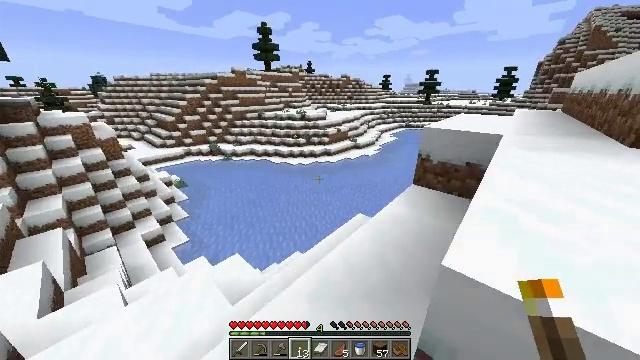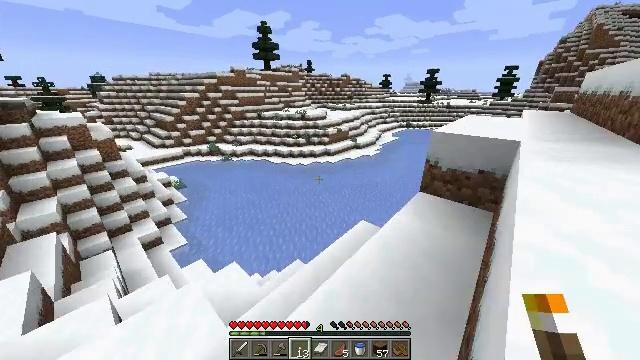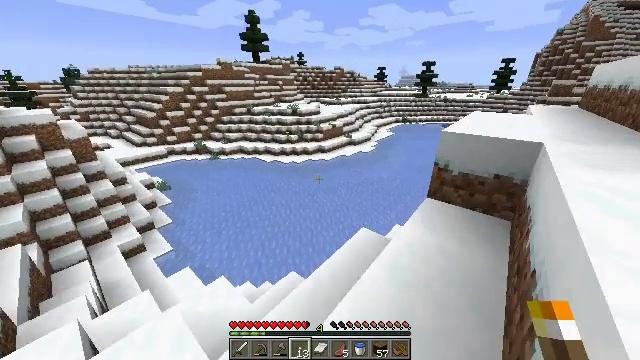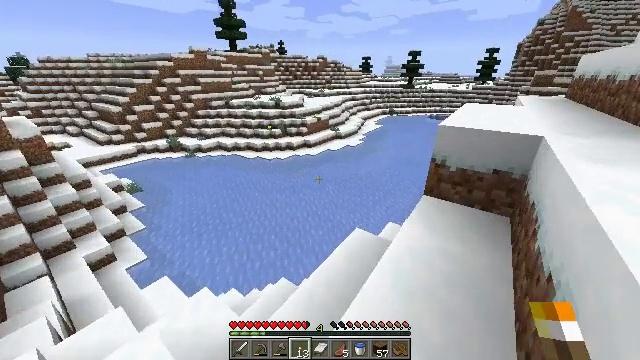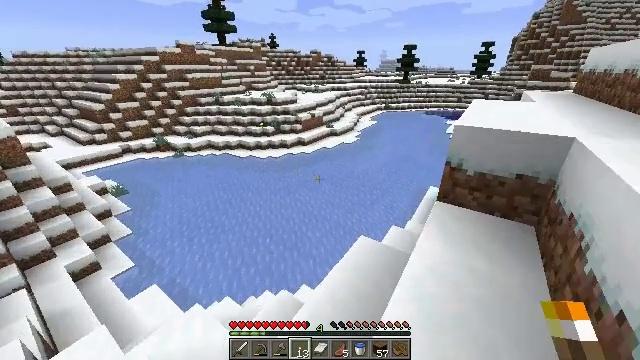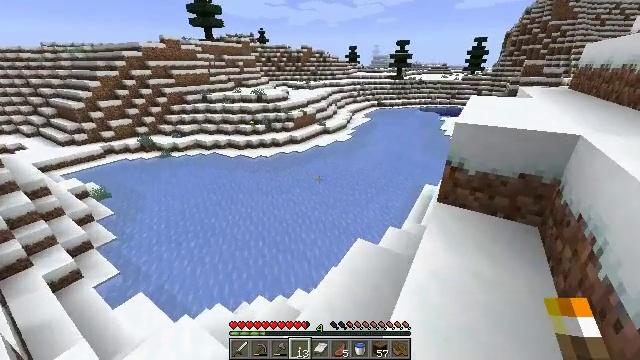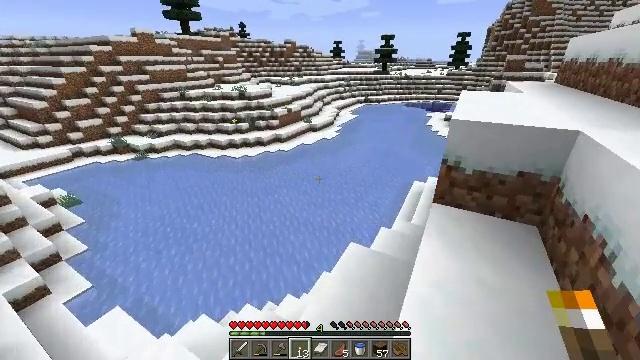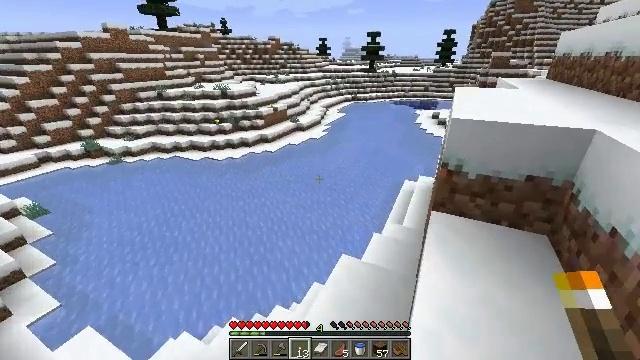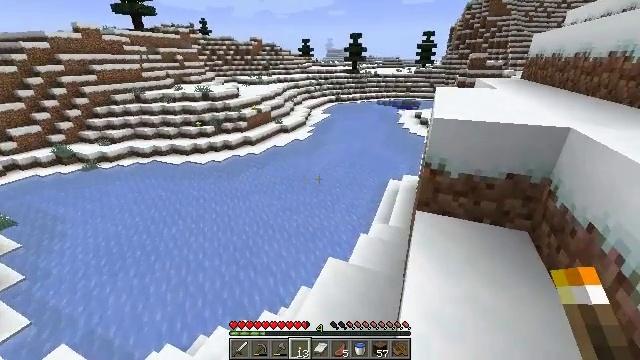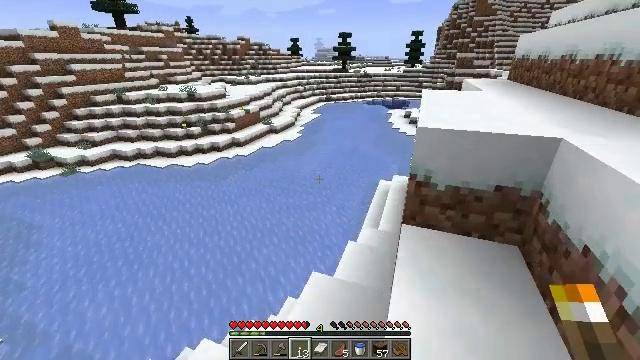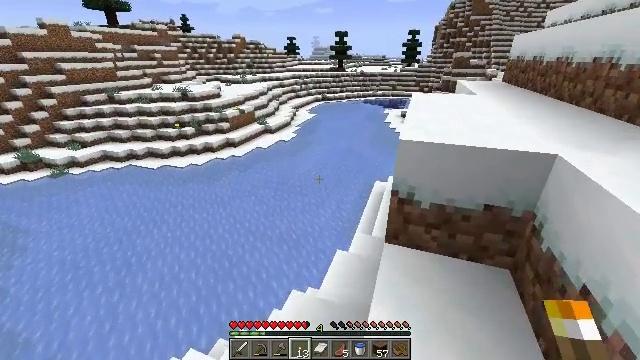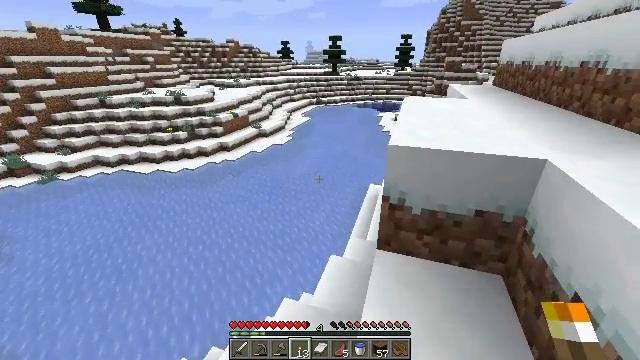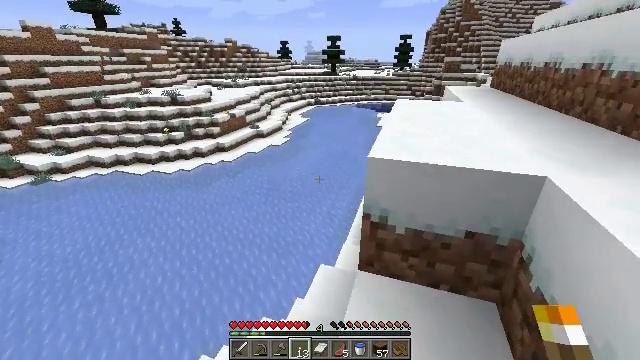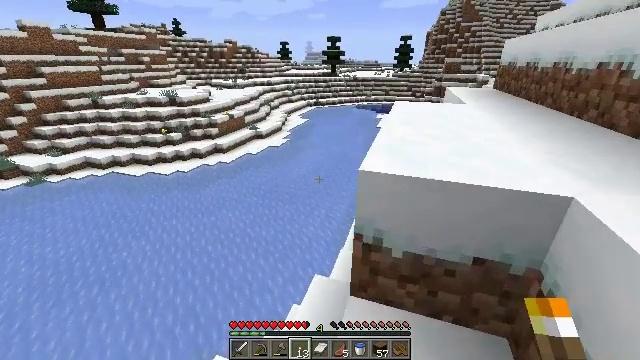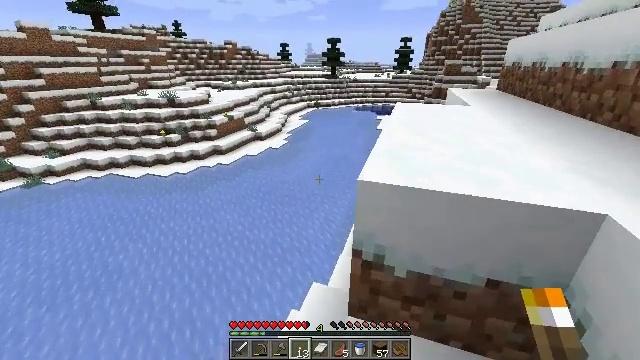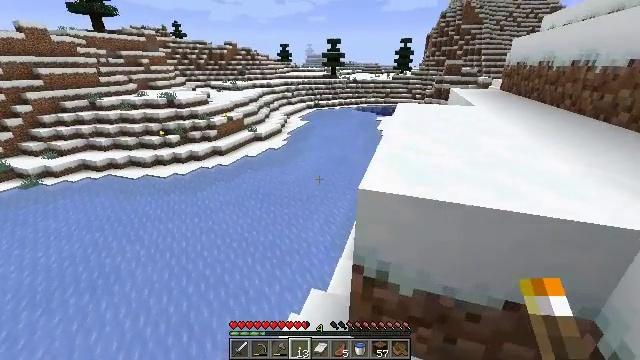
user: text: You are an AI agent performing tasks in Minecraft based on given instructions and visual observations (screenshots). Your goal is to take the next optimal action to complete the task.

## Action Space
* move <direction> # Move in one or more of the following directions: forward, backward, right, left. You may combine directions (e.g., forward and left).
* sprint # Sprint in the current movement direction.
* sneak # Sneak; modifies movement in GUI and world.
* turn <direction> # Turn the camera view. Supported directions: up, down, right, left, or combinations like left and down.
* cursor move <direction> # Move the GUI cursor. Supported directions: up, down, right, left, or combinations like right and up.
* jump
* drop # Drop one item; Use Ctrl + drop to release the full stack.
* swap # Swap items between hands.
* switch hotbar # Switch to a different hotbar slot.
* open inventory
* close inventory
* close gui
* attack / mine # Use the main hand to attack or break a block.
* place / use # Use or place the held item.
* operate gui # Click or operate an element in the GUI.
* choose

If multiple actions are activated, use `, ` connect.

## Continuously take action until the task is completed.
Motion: motion action
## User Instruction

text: Break the poppy plant.
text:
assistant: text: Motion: move forward
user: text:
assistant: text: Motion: move forward, turn right
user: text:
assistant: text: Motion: move forward, turn right and down
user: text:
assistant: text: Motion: move forward, turn right
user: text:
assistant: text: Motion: move forward, turn right
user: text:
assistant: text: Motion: move forward, turn right
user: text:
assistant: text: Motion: move forward and move right, turn right
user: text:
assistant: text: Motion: move forward and move right, turn right
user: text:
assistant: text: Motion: move forward and move right, turn right
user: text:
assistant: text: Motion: move forward and move right
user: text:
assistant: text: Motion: move forward and move right, turn right
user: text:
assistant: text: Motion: move forward
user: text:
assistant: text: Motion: move forward
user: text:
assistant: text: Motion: move forward
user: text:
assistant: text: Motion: move forward
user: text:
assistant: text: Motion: move forward
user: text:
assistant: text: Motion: move forward
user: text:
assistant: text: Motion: move forward
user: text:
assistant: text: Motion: move forward
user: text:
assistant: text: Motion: move forward and move left
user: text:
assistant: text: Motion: move forward and move left
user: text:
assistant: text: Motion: move forward and move left, turn down
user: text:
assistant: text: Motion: move forward, turn down
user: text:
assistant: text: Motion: move forward, turn down
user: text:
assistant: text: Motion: move forward and move right, turn down
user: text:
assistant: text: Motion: move forward and move right, turn down
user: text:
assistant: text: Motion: move forward and move right, turn down
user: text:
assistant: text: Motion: move forward and move right
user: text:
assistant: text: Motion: move forward and move right
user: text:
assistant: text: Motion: move forward and move right